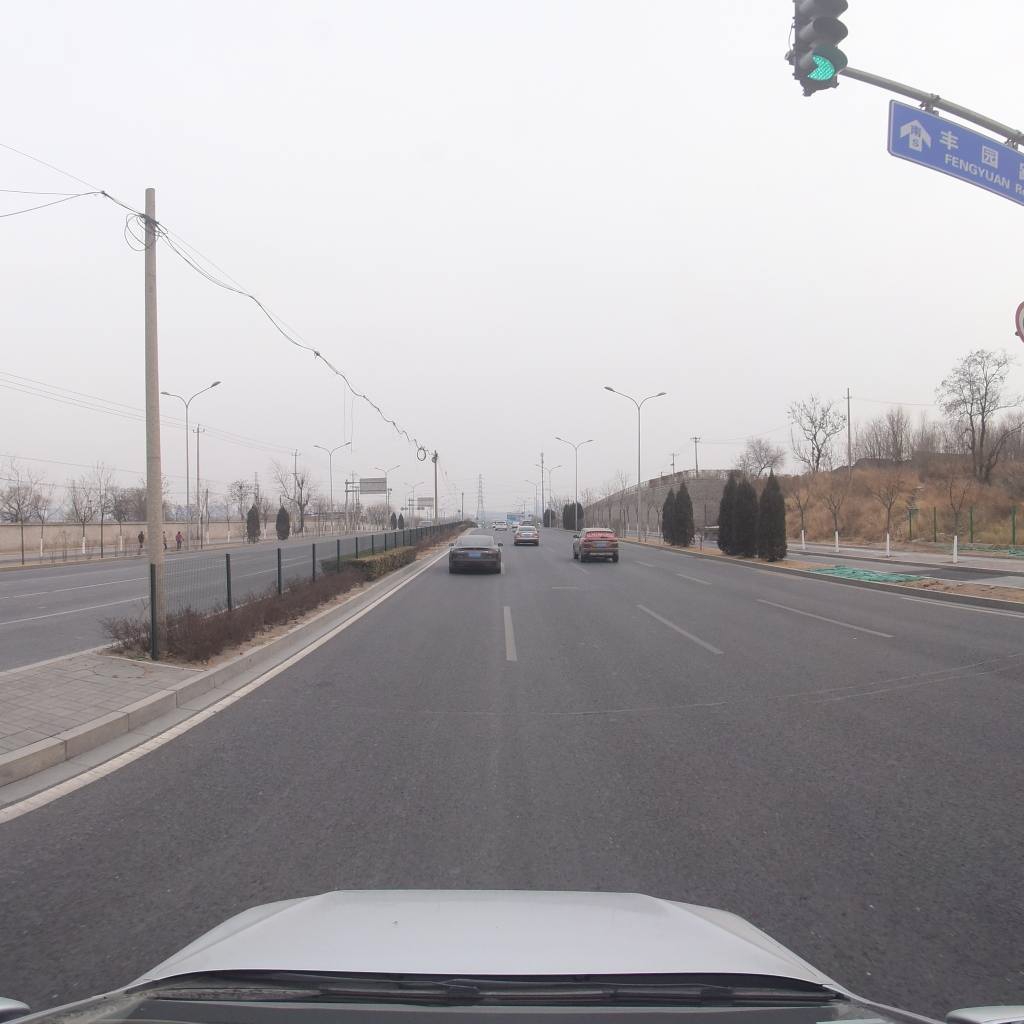
Region: Fengtai
Road damage annotations: transverse patch, manhole cover, manhole cover